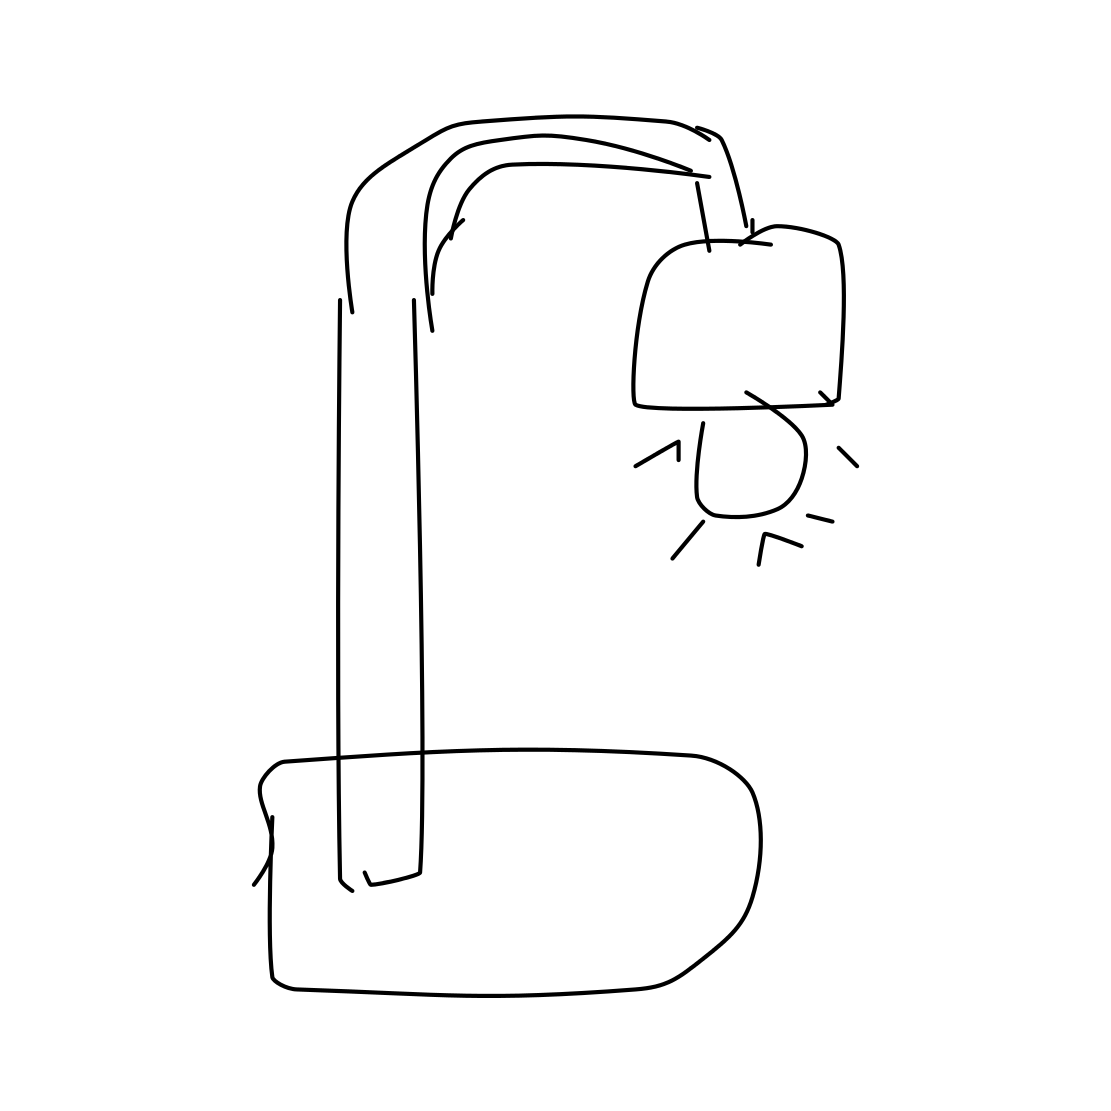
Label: tablelamp